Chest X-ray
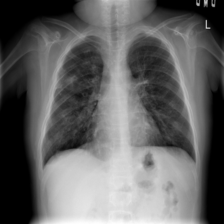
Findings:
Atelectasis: negative
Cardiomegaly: negative
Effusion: negative
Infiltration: negative
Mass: negative
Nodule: negative
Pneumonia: negative
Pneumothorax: negative
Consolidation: negative
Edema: negative
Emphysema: negative
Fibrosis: negative
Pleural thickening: negative
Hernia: negative